Question: I have never worked with DLL import, so I have a fun problem.
I am trying to implement Ghostscript.NET in a hobby project. So I have made a project which is called GhostscriptSharp. This project has a file called Ghostscript32.cs, which imports DLL's like this:
'''
#region Hooks into Ghostscript DLL
[DllImport("gsdll32.dll", EntryPoint = "gsapi_new_instance")]
private static extern int CreateAPIInstance(out IntPtr pinstance, IntPtr caller_handle);
[DllImport("gsdll32.dll", EntryPoint = "gsapi_init_with_args")]
private static extern int InitAPI(IntPtr instance, int argc, string[] argv);
[DllImport("gsdll32.dll", EntryPoint = "gsapi_exit")]
private static extern int ExitAPI(IntPtr instance);
[DllImport("gsdll32.dll", EntryPoint = "gsapi_delete_instance")]
private static extern void DeleteAPIInstance(IntPtr instance);
'''
When I add a new console test project, reference the GhostscriptSharp project and have the gsdll32.dll in my root, and run the program like this, which works:
'''
GhostscriptWrapper.GeneratePageThumb(TEST_FILE_LOCATION, SINGLE_FILE_LOCATION, 1, 100, 100);
'''
, I need this to work in a web project. So I added added the gsdll32.dll in the root, and added a reference to the GhostscriptSharp project. However, then I get the error here:
'''
An exception of type 'System.DllNotFoundException' occurred in GhostscriptSharp.dll but was not handled in user code
Additional information: Unable to load DLL 'gsdll32.dll': The specified module could not be found. (Exception from HRESULT: 0x8007007E)
'''
Any ideas how to solve this?
This is an image of my solutions folder:

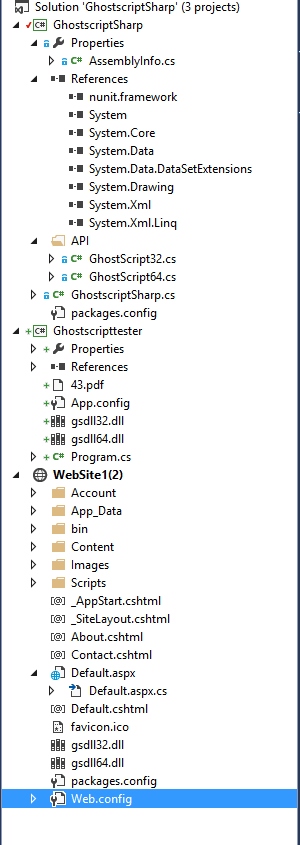
Answer: I will just answer it, even though the answer very extremely simple.
The reason if the dll file has to be in your bin folder. If it not by default.
I therefore made the following script, which makes it copy it correctly into the bin folder:
'''
if exist "$(TargetDir)gsdll32.dll" goto :exit
copy "$(ProjectDir)\..\Packages\GhostscriptSharp\gsdll32.dll" "$(TargetDir)"
:exit
'''